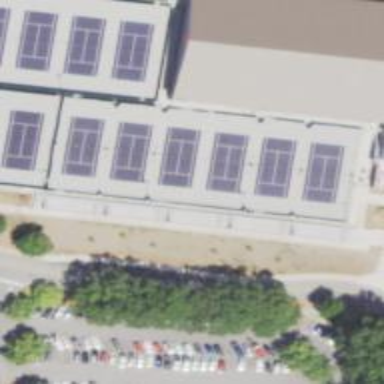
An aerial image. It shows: Tennis court with asphalt surface.